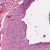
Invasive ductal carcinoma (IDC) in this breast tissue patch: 0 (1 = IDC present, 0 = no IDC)